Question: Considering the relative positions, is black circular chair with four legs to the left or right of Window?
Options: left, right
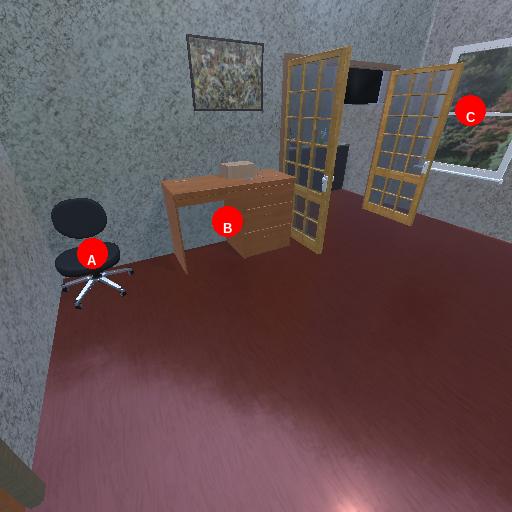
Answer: left